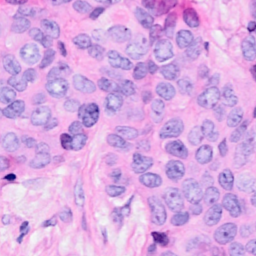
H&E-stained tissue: Breast